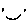
Label: smiley face